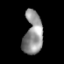
Tissue: prostate
Cell type: T cells
Senescence score: 0.2573
Nuclear area (px): 789
Mean DAPI intensity: 145.2